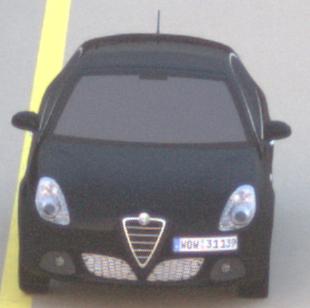
Make: Alfa Romeo
Model: Giulietta 1.4 TB 16V
Detailed model: Giulietta (940)
Model produced from: 2010/05
Model produced until: 2013/03
Doors: 5
Color: black
Road condition: dry road
Daytime: dawn
Contrast: low contrast